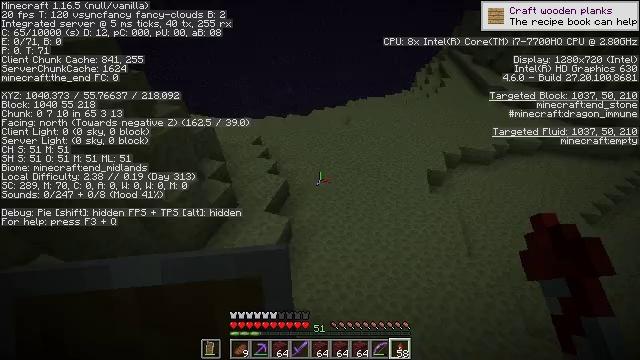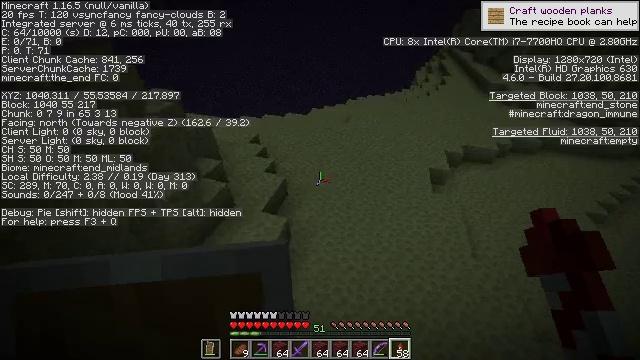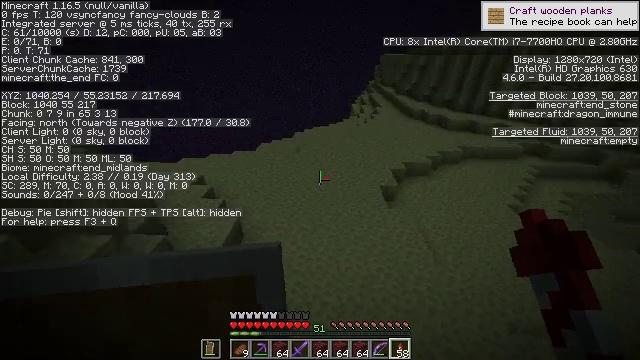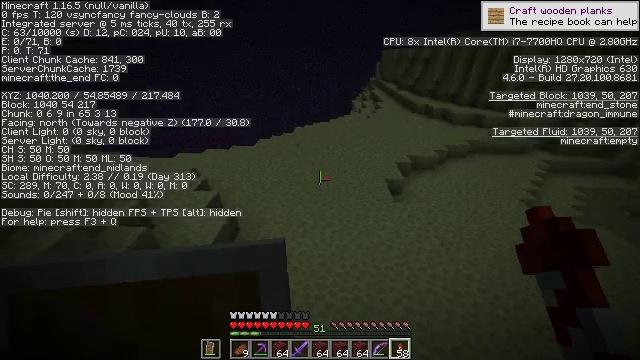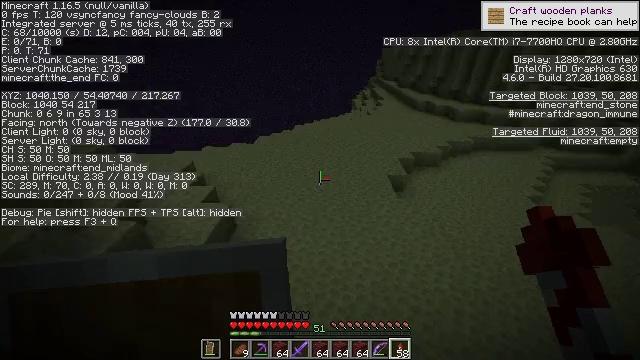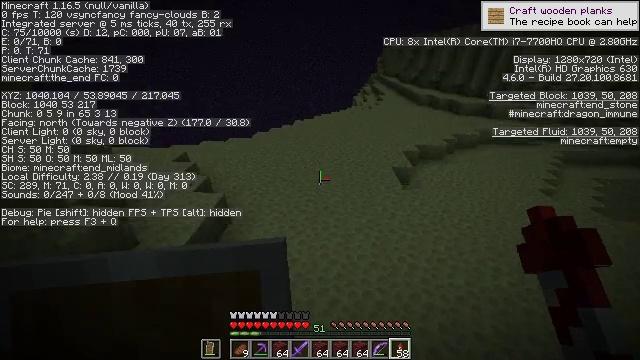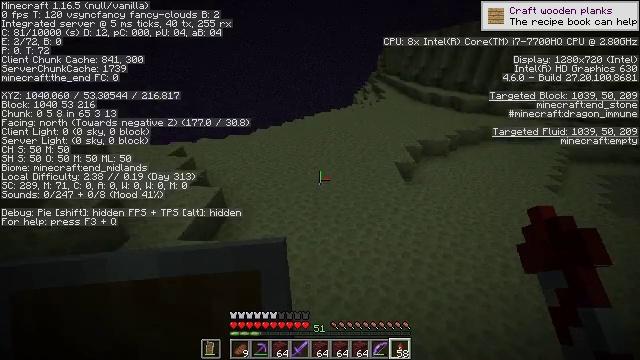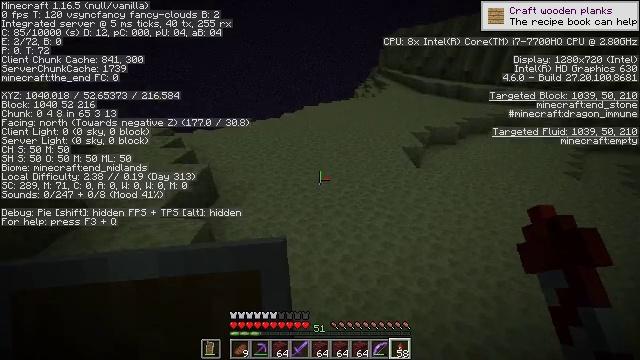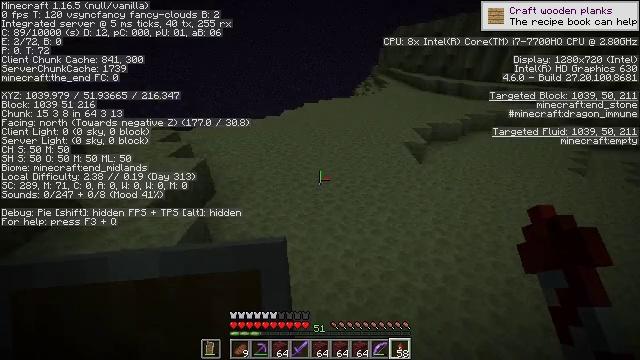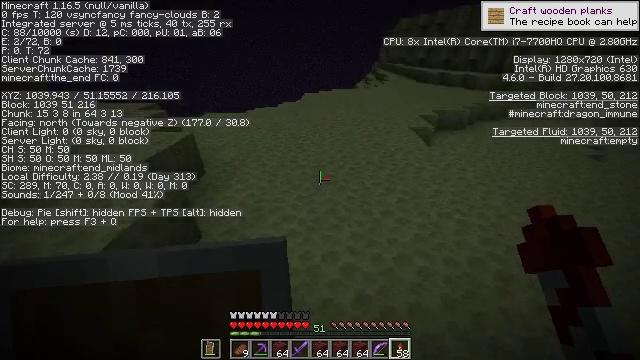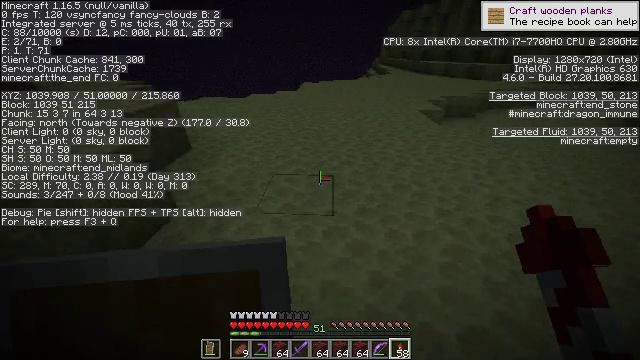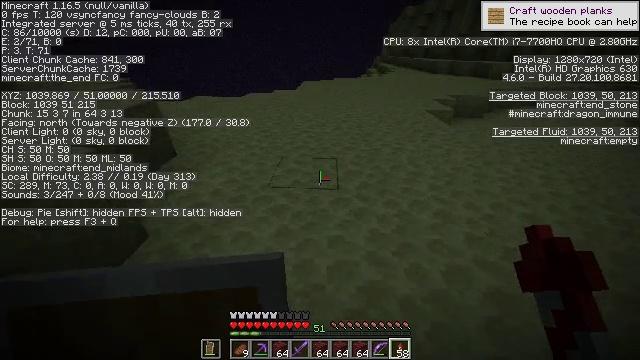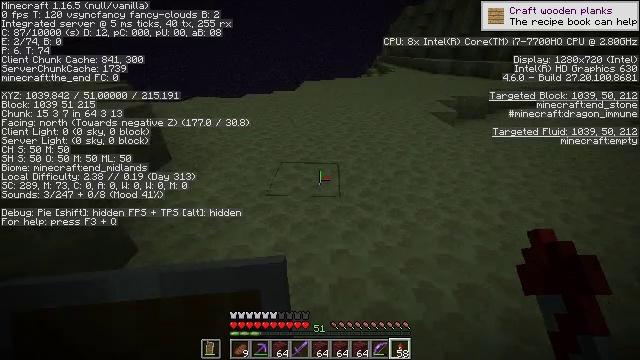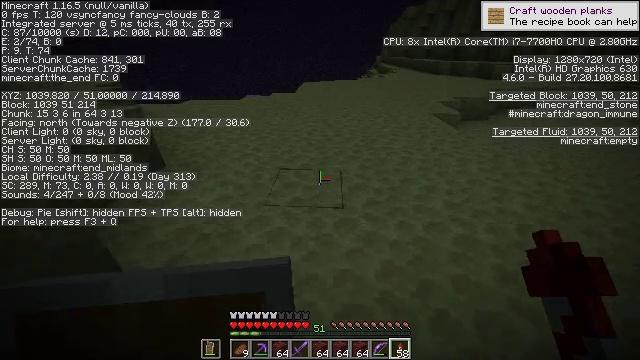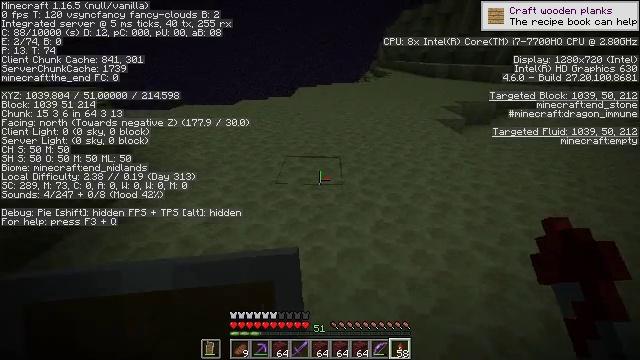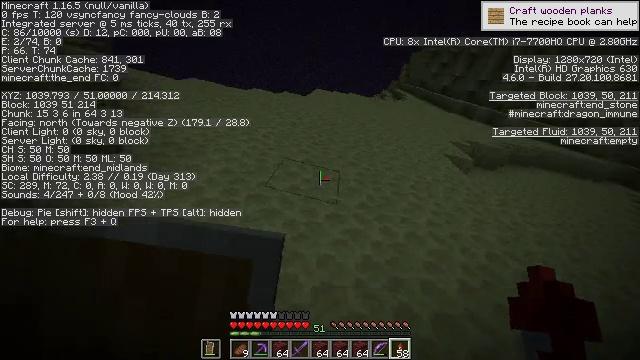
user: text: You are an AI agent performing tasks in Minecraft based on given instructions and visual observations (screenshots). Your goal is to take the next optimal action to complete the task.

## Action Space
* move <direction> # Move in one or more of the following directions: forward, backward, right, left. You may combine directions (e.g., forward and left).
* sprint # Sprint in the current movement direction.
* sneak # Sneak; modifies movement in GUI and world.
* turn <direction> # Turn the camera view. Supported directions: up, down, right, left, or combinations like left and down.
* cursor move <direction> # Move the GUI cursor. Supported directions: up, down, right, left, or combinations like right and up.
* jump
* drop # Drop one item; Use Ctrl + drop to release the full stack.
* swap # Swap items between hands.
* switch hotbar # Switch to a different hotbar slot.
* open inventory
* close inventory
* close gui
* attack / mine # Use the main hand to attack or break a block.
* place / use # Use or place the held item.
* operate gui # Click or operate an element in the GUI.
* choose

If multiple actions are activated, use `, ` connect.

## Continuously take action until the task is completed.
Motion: motion action
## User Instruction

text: Break some end stone blocks.
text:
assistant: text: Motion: move forward
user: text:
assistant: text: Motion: move forward, turn right and up
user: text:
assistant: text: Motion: move forward
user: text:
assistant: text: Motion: move forward
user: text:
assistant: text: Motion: move forward
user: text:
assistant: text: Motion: move forward
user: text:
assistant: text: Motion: move forward
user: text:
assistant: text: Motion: move forward
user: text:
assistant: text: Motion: move forward
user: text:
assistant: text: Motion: move forward
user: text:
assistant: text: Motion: move forward
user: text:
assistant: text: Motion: move forward
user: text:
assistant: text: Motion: move forward
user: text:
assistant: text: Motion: move forward
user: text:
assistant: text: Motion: move forward, turn right and up
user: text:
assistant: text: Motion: move forward, turn right
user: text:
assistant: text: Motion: move forward, turn right
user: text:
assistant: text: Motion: move forward, turn right and up
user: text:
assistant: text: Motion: move forward, turn right and up
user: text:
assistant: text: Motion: move forward, turn right and up
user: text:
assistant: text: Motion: move forward, turn right and up
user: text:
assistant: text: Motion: move forward, turn right and up
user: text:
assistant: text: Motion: move forward, turn right and up
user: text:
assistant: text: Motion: move forward, turn right
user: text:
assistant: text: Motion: move forward, turn right
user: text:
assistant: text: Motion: move forward, turn right
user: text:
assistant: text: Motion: move forward, turn right
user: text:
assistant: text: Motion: move forward, turn right
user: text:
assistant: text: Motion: move forward, turn right
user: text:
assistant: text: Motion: move forward, turn right